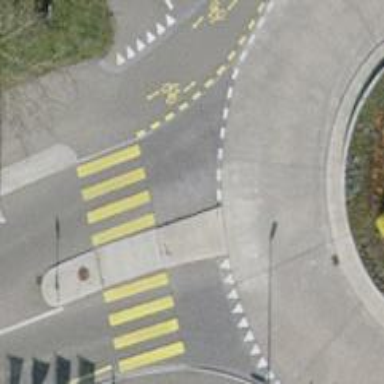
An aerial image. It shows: Uncontrolled crossing with central island on the road.